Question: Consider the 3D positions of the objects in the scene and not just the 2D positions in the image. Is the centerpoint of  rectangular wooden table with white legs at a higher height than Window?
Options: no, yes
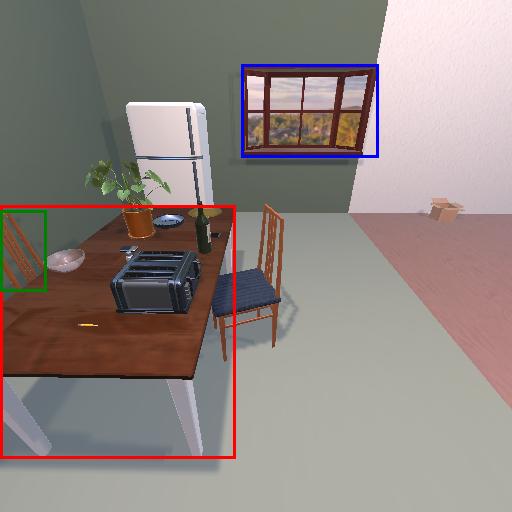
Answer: no